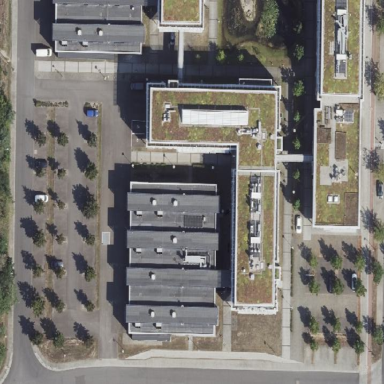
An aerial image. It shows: Building with flat roof covered in grass.